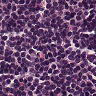
Metastatic tissue present: no